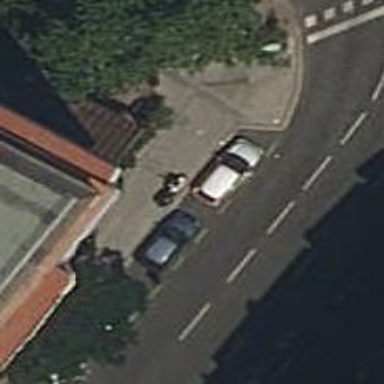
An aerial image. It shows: Sidewalk along the footway.